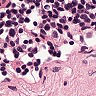
Metastatic tissue present: no